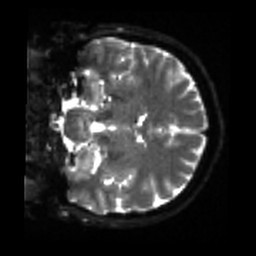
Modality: sbref
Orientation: coronal
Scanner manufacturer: siemens
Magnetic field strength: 3 T
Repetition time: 4 s
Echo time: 0.0594 s